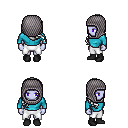
a pixel art fantasy rpg character, female body template, dark elf, purple skin, teal long-sleeve shirt, white pants, white right-swept hairstyle, chain hood, black shoes, four views (front, back, left, right), 2x2 character sprite sheet, small pixel art, hard edges, no anti-aliasing